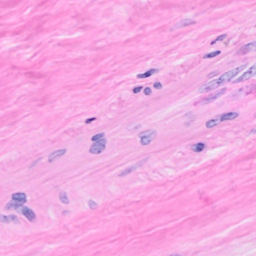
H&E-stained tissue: Breast